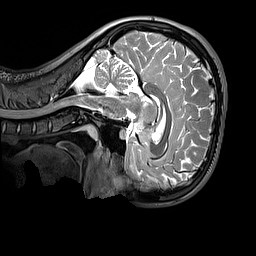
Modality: T2w
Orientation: sagittal
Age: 13
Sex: female
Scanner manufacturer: siemens
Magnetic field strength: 3 T
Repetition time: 3.2 s
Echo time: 0.408 s